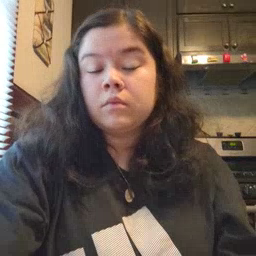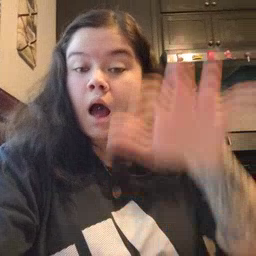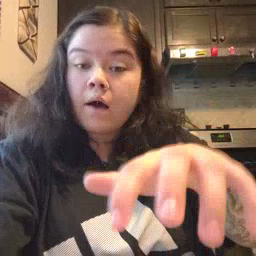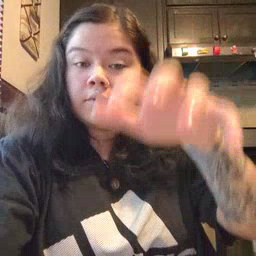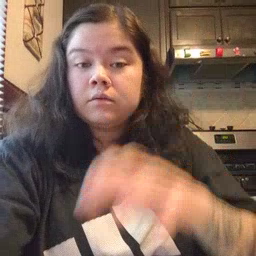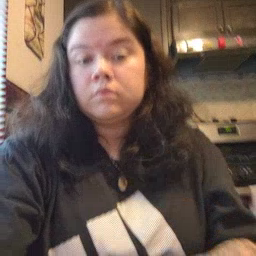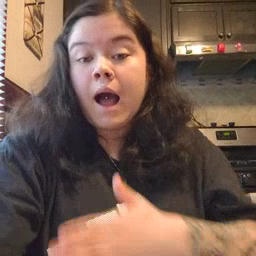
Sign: alligator